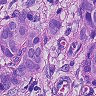
Metastatic tissue present: yes